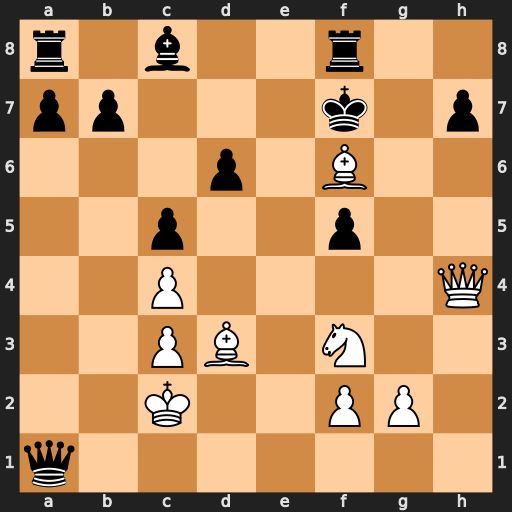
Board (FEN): r1b2r2/pp3k1p/3p1B2/2p2p2/2P4Q/2PB1N2/2K2PP1/q7
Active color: w
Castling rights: -
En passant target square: -
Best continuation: Qh6 Ke8 Qe3+ Kd7 Qe7+